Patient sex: M
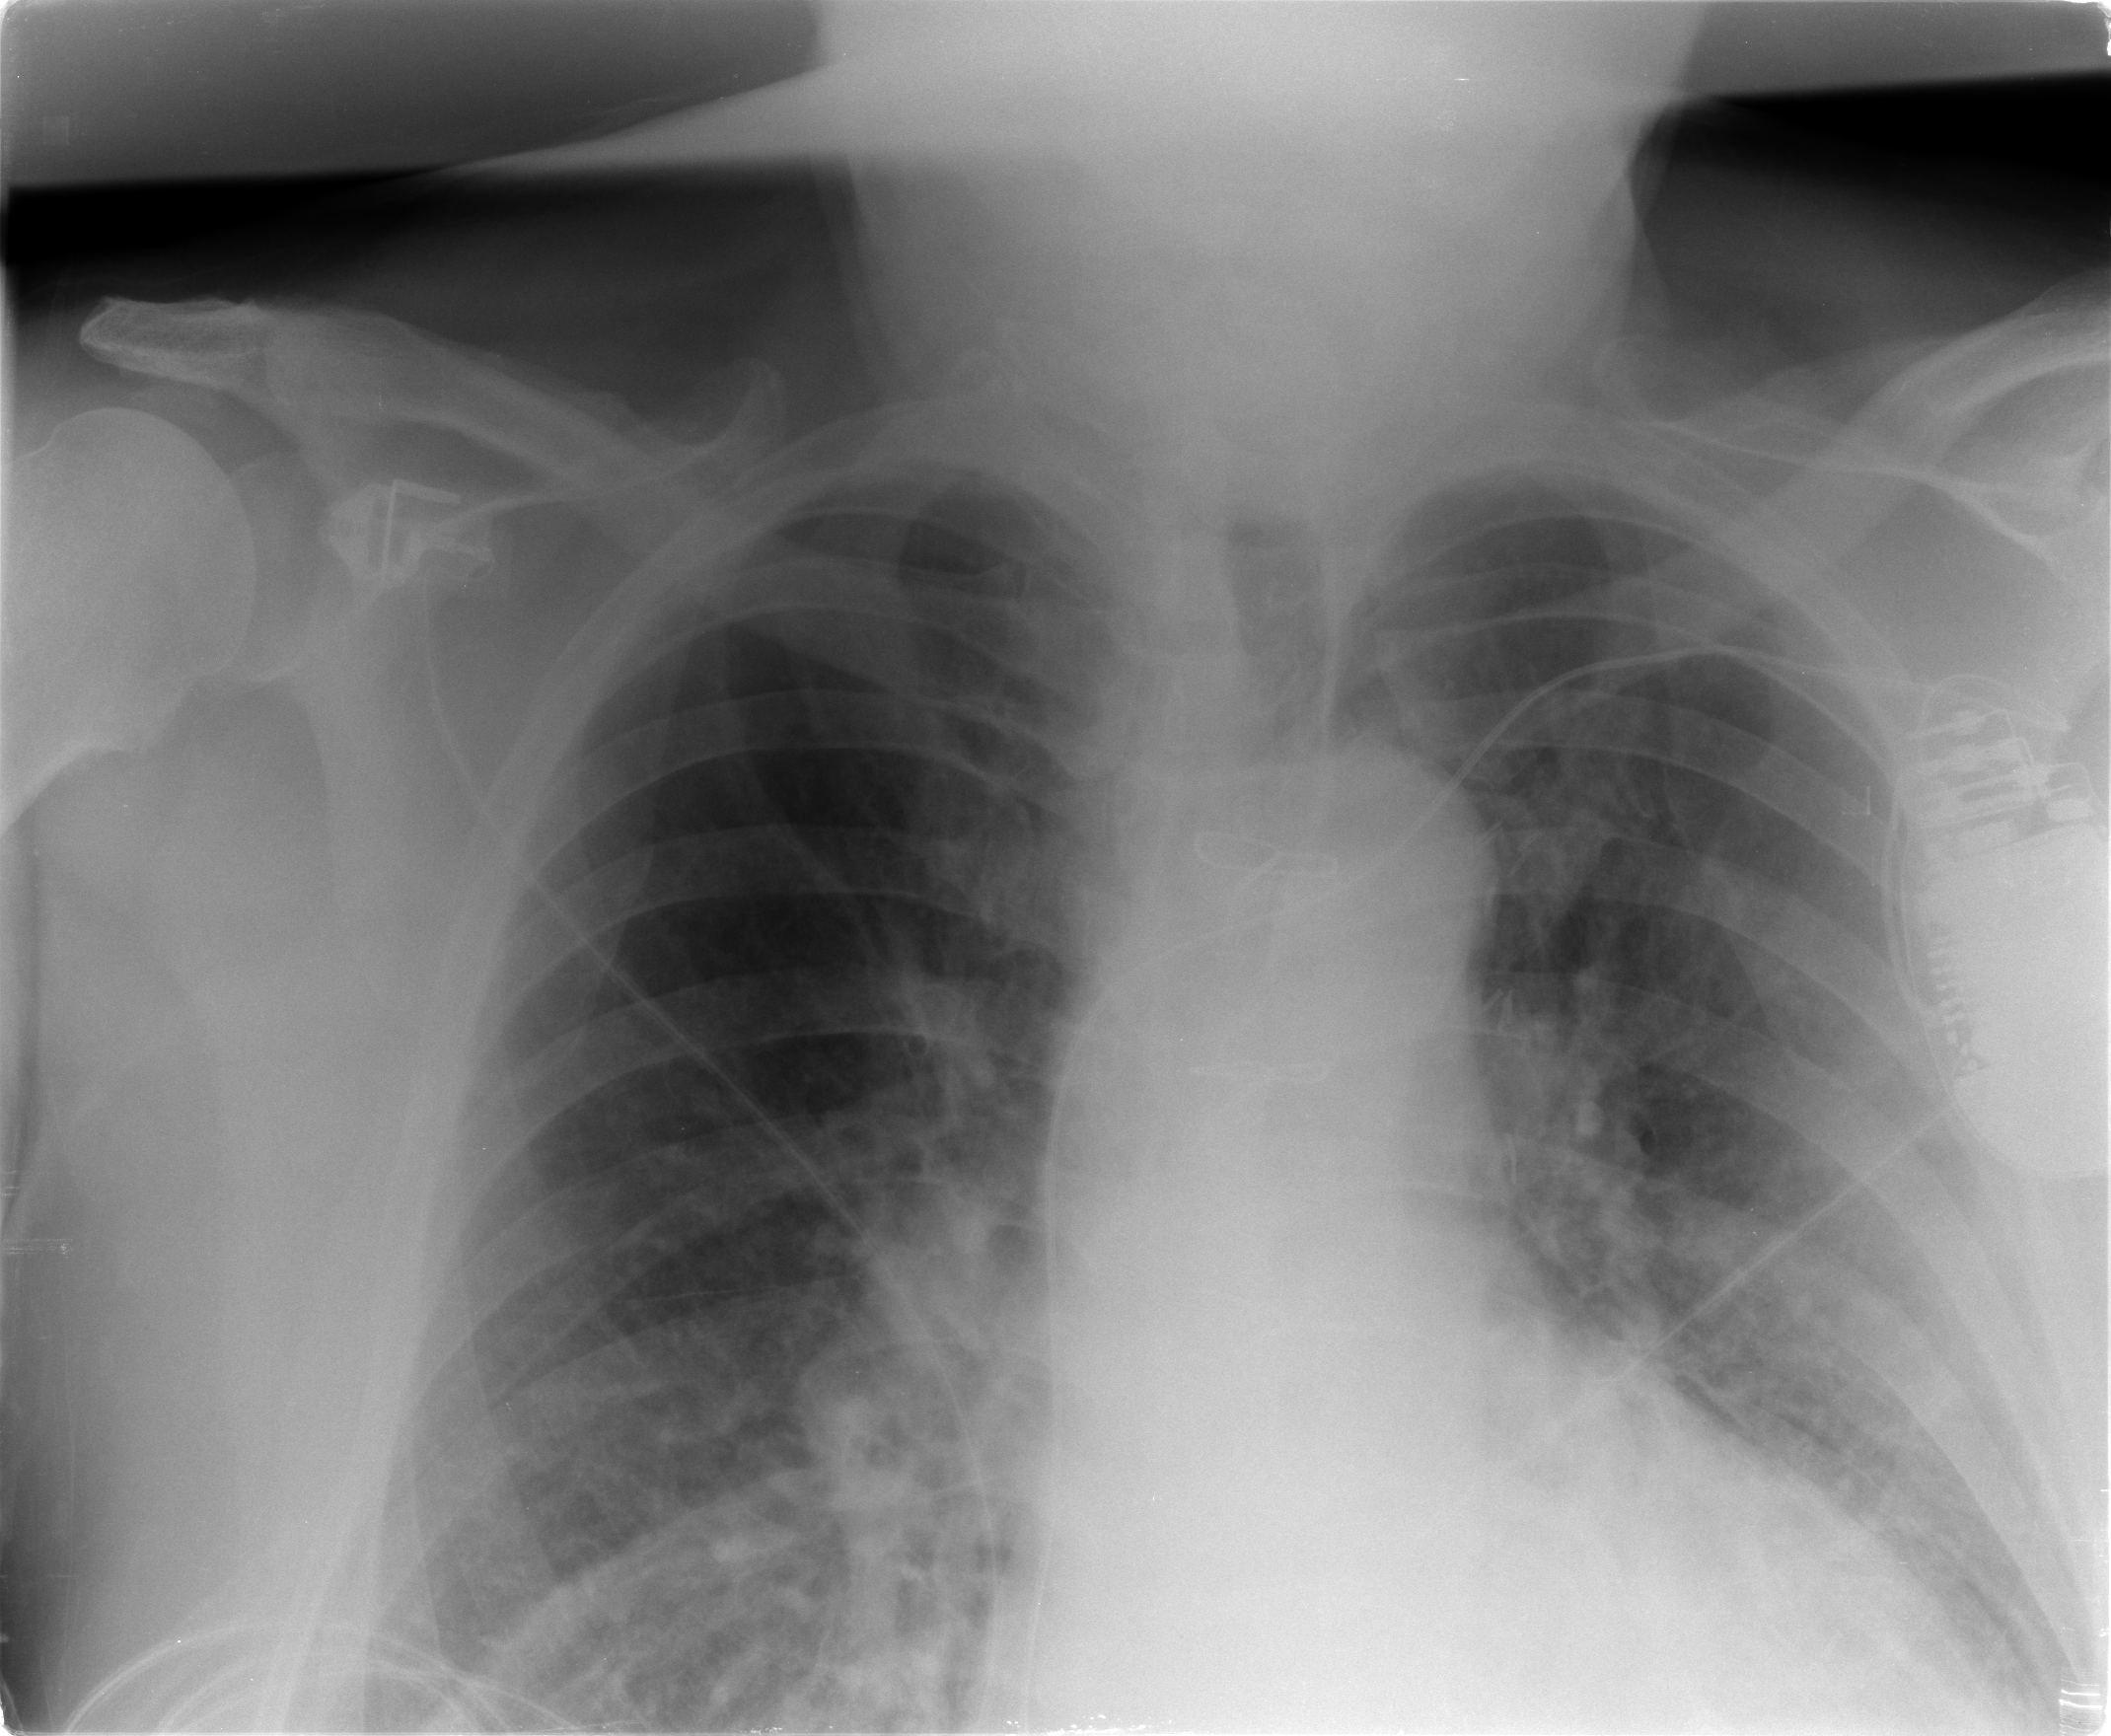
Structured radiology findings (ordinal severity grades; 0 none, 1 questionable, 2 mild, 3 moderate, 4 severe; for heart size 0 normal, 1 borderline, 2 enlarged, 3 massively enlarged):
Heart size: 2
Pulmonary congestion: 2
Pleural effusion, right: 2
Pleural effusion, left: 2
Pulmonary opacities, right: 0
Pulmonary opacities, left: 0
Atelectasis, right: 2
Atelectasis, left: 2